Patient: sex M, age 42
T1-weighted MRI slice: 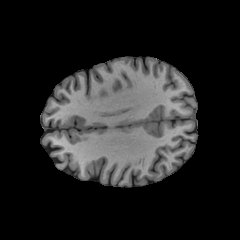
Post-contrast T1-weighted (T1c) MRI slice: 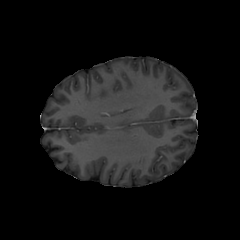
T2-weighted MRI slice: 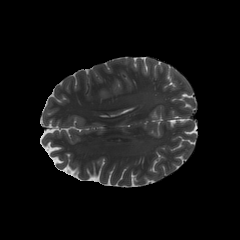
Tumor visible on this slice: no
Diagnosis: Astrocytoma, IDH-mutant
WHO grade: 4